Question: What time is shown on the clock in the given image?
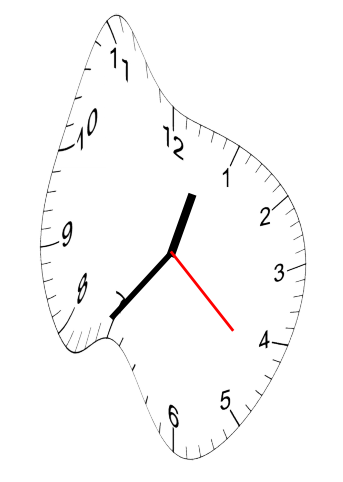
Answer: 12:36:22